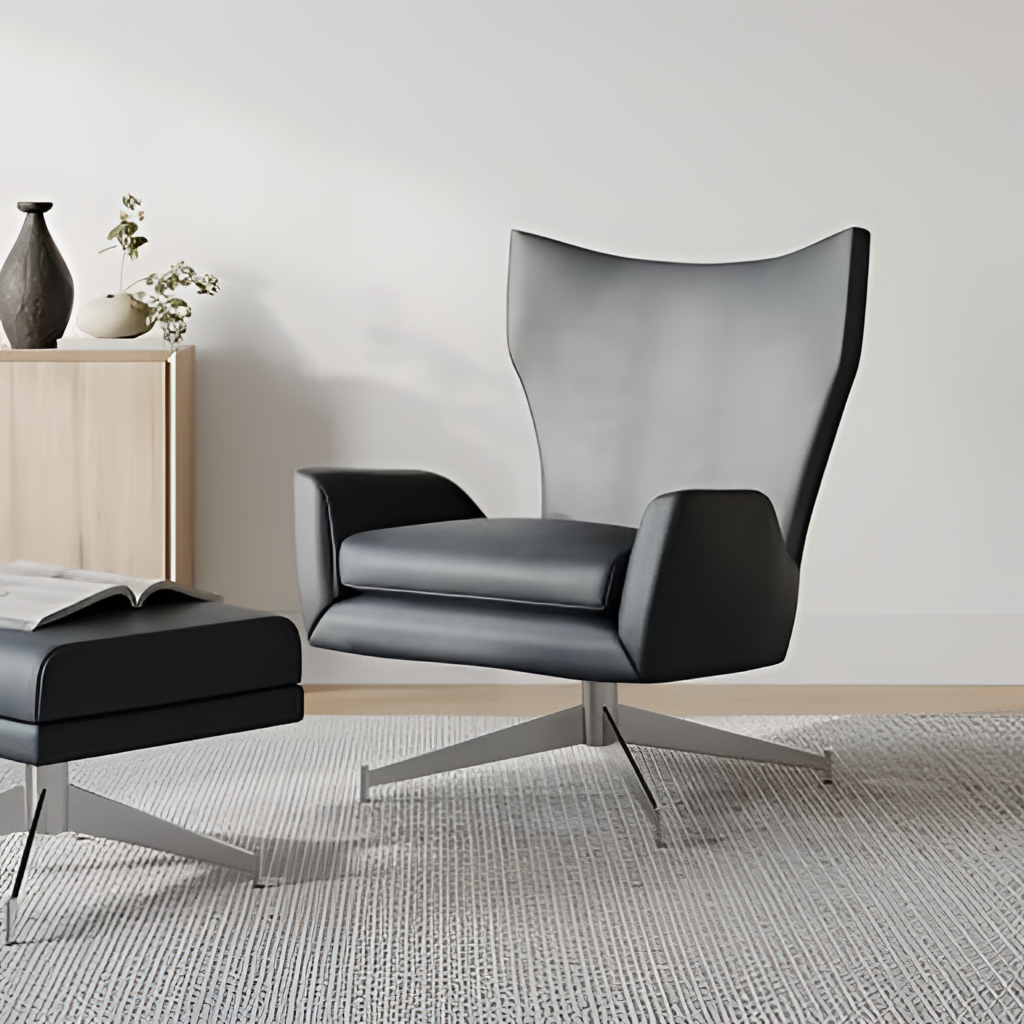
living room, leather armchair, paint wallpaper, with solid pattern, gray fabric flooring, with textured pattern, modern